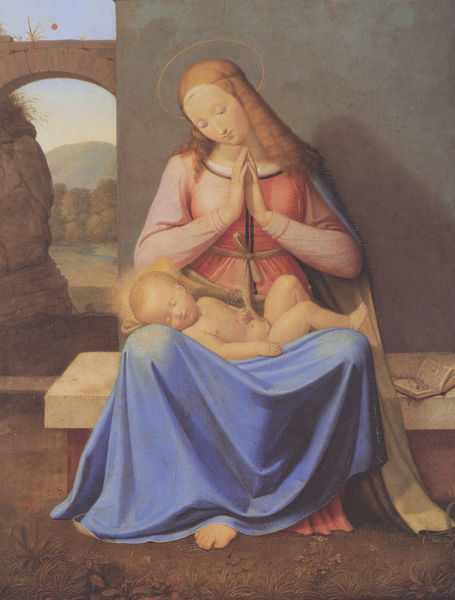
Titel: Die Madonna vor der Mauer
Künstler: Friedrich Overbeck
Standort: Lübeck
Institution: Museum für Kunst und Kulturgeschichte
Schlagwörter: akt, baum, berg, blau, felsen, fuß, gemälde, himmel, kopf, körper, nackt, schatten, schlaf, umhang, wasser, bäume, dreieck, fluss, gelb, grün, komposition, landschaft, ocker, sitzen, blume, braun, busen, fenster, frau, grau, haar, hintergrund, kleid, licht, nase, stirn, szene, weiss, ausblick, blick, dame, gras, gürtel, haus, rot, schleier, tuch, malerei, rock, schleife, blond, wand, arme, band, bibel, falten, gesicht, stein, hände, schauen, öl, gräser, hügel, natur, brücke, gewässer, kirche, boden, gewand, gold, haare, mantel, schnur, kind, mutter, pflanze, pflanzen, kinn, lippen, locken, renaissance, rosa, tal, engel, garten, beine, schürze, füße, schrift, liegen, schlafen, schlafend, bogen, italien, berge, fels, mauer, baby, bank, haarband, romantik, junge, schoß, knie, nazarener, lider, tor, foto, harmonie, barfuss, buch, religion, torbogen, strahlen, jungfrau, text, grasbüschel, beten, gebet, altar, kleinkind, schein, heiligenschein, seiten, nimbus, christus, jesus, jesus christus, christlich, hingabe, andacht, betende, religiös, segen, chor, reif, heilige, kraut, heilig, maria, madonna, sitzbank, anbetung, gloriole, mutter gottes, christentum, erlösung, steinbank, geburt, brückenbogen, innigkeit, gottesmutter, schlafendes kind, jesuskind, durchsicht, brück, kins, katholisch, glorie, jesukind, anbedung, jesusknabe, blaue decke, fraum, eklig, schlefen, rotr, engelhaft, fürsprache, maria mit jesuskind, milde, seeligkeit, schwibbogen, maria und jesus, liegen#, gebenedeit, voller gnade, seist du, seist